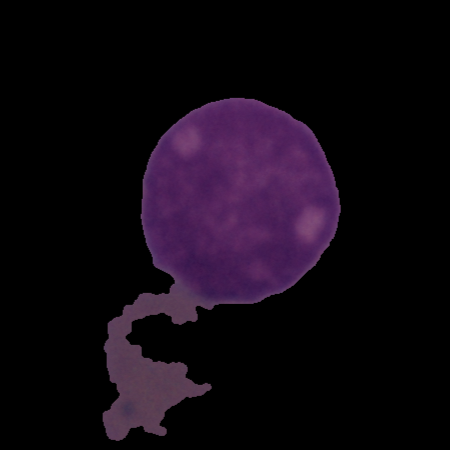
Label: cancer